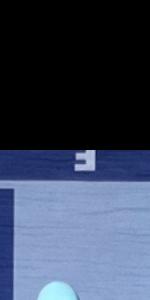
Label: Empty